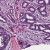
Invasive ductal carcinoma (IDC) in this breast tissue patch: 1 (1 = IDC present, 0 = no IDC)